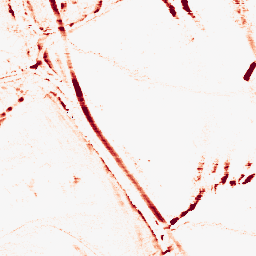
Category: morphological
Decomposition family: morphological_rect
Decomposition parameters: operation: opening
width: 10
height: 3
Upsampling method: quartic
Upsampling parameters: scale: 2
Upsampling scale: 2